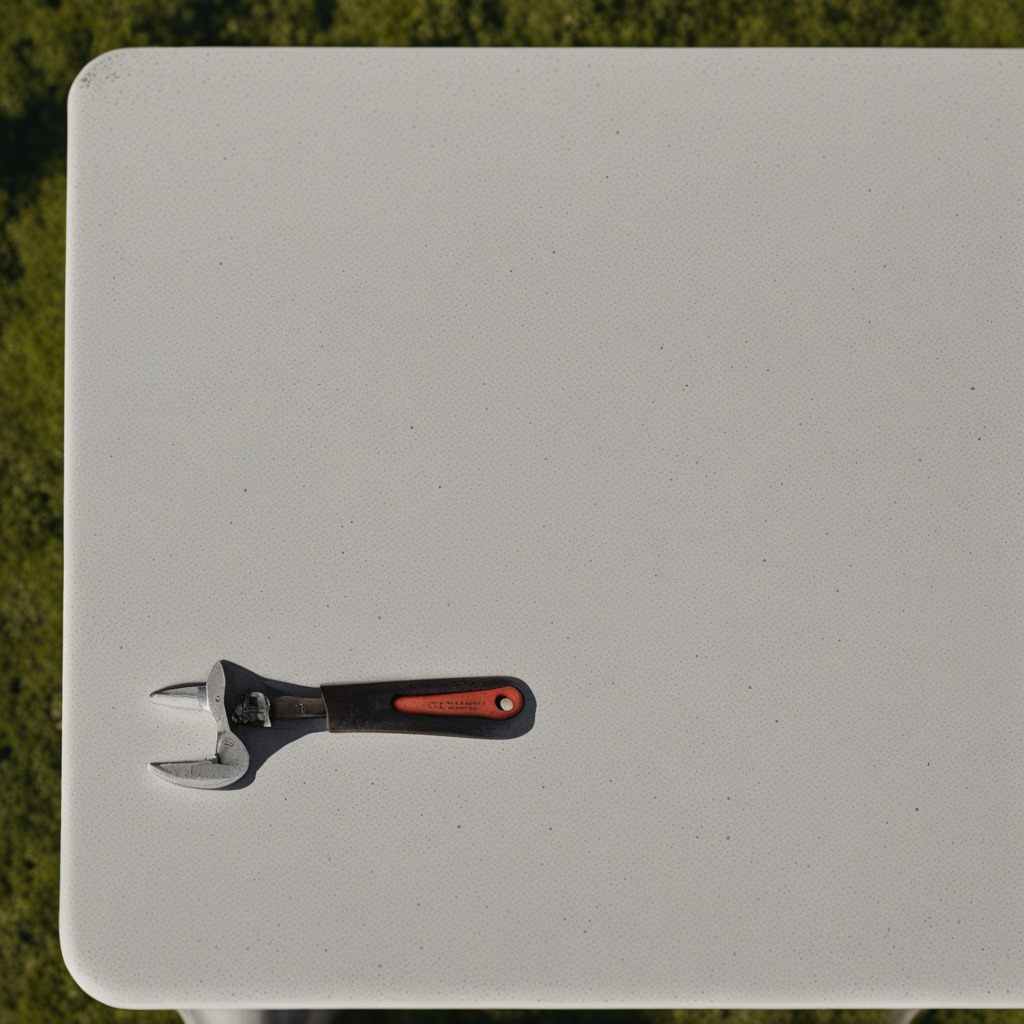
An wrench is lying on the table.